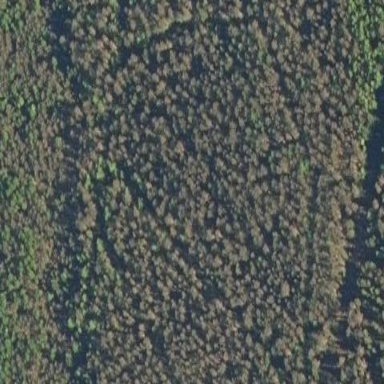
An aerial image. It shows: Needle-leaved woodland.